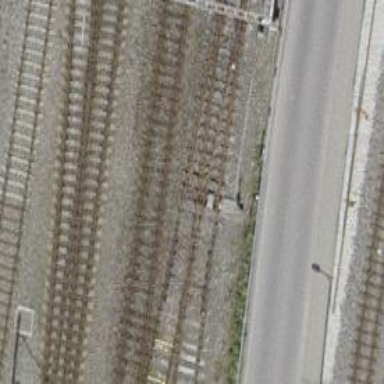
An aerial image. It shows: Railway yard with single rail track. The electrified track has contact line for power supply.